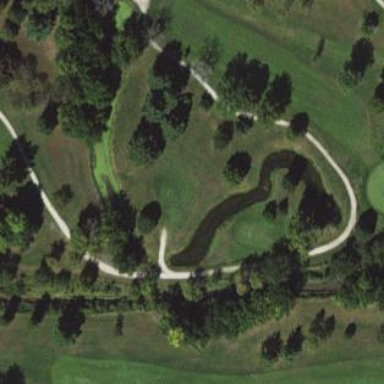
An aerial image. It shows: Grassy area designated as golf fairway.